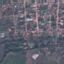
Land use / land cover class: Residential